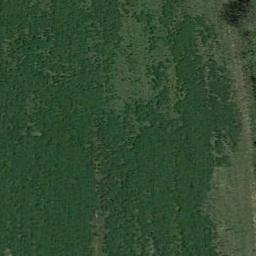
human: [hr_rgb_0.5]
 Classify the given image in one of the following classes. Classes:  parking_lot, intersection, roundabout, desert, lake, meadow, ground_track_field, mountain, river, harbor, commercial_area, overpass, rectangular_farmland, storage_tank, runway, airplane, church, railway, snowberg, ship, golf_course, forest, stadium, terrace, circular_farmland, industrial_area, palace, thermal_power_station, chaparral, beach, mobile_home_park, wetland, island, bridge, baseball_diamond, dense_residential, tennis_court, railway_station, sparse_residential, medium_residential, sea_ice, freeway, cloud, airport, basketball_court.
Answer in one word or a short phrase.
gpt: meadow